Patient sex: F
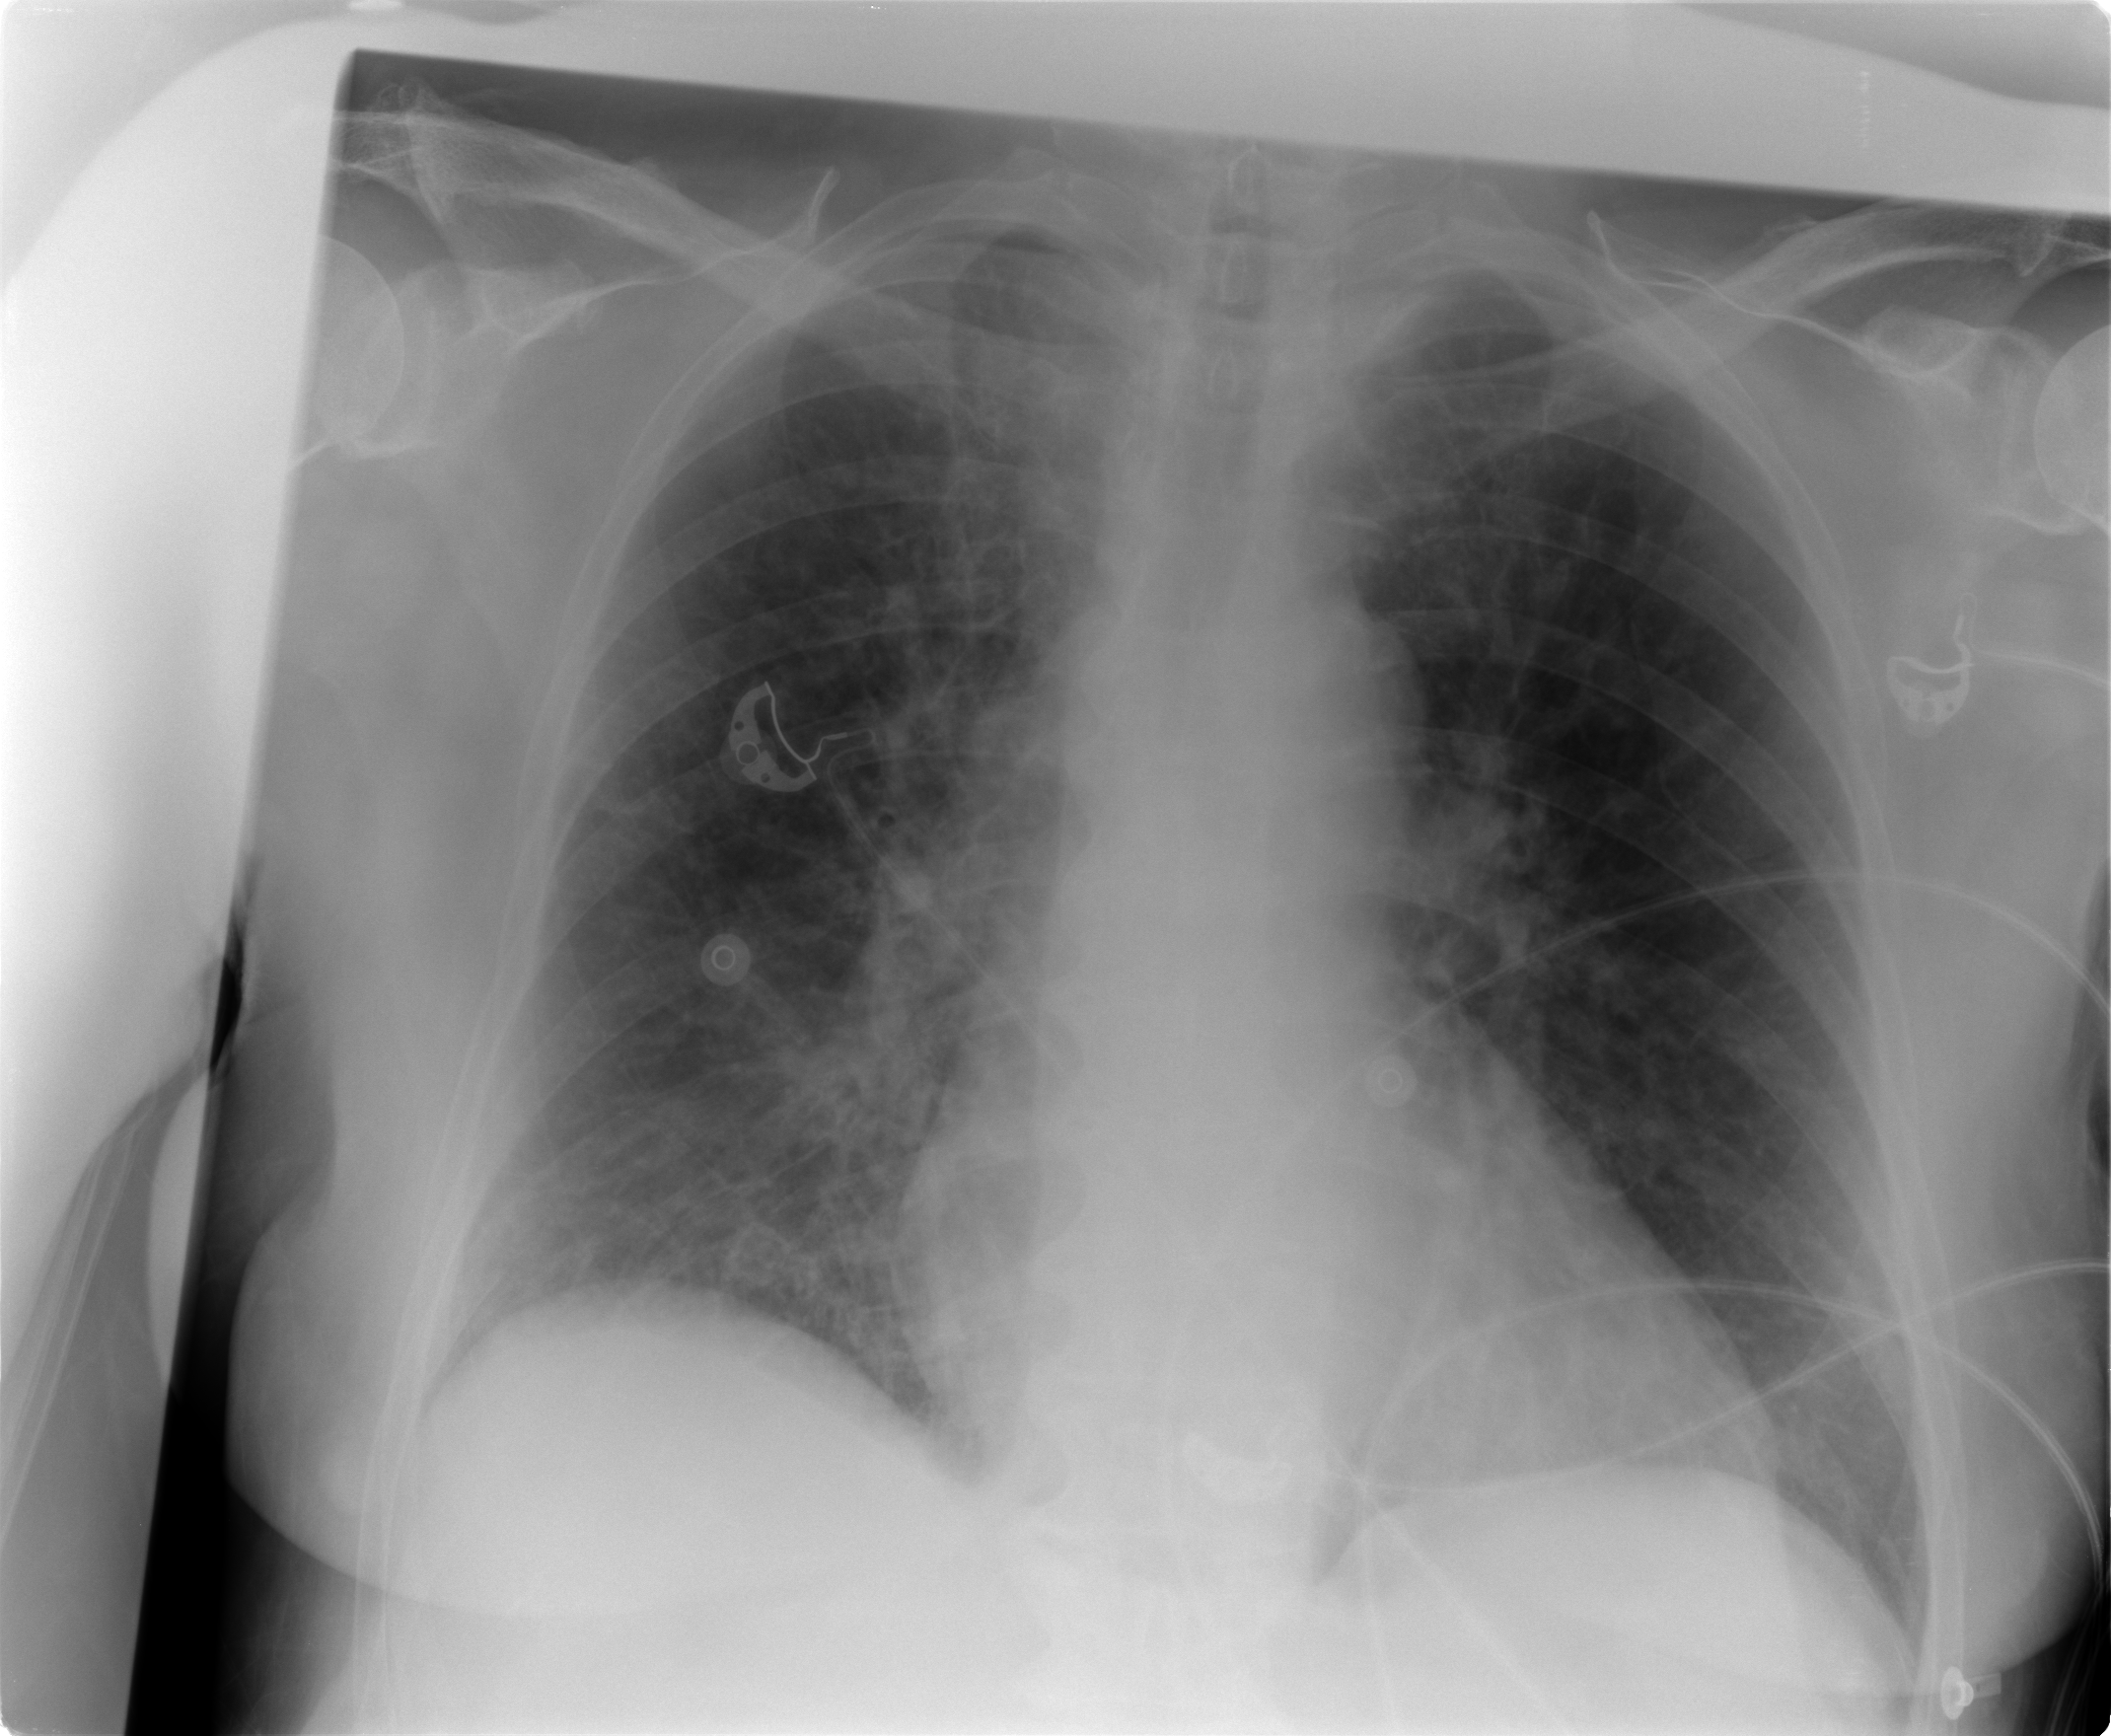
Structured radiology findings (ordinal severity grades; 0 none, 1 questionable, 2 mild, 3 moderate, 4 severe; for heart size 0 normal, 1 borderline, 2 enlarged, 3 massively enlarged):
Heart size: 2
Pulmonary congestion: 2
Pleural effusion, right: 0
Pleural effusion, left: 0
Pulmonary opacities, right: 2
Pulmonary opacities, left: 1
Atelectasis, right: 1
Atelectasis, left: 1